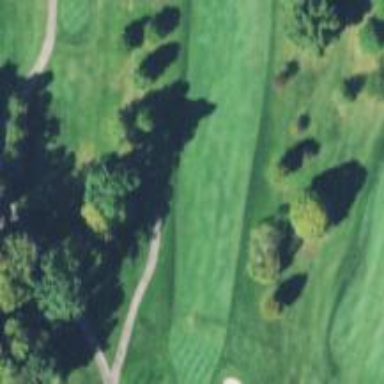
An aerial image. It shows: View of golf hole.